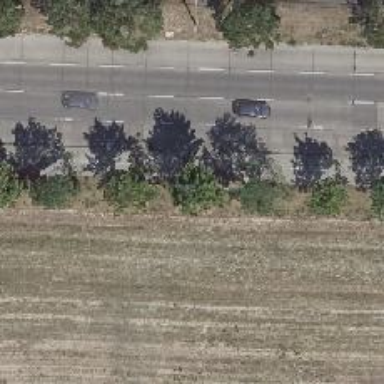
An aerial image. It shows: Beautiful avenue lined with deciduous broadleaved trees.